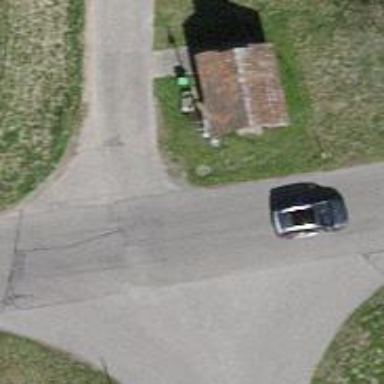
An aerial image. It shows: Guidepost providing information.